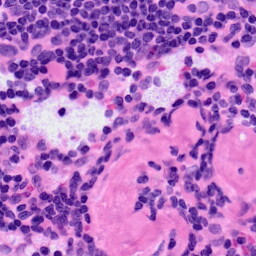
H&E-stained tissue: LymphNode